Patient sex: F
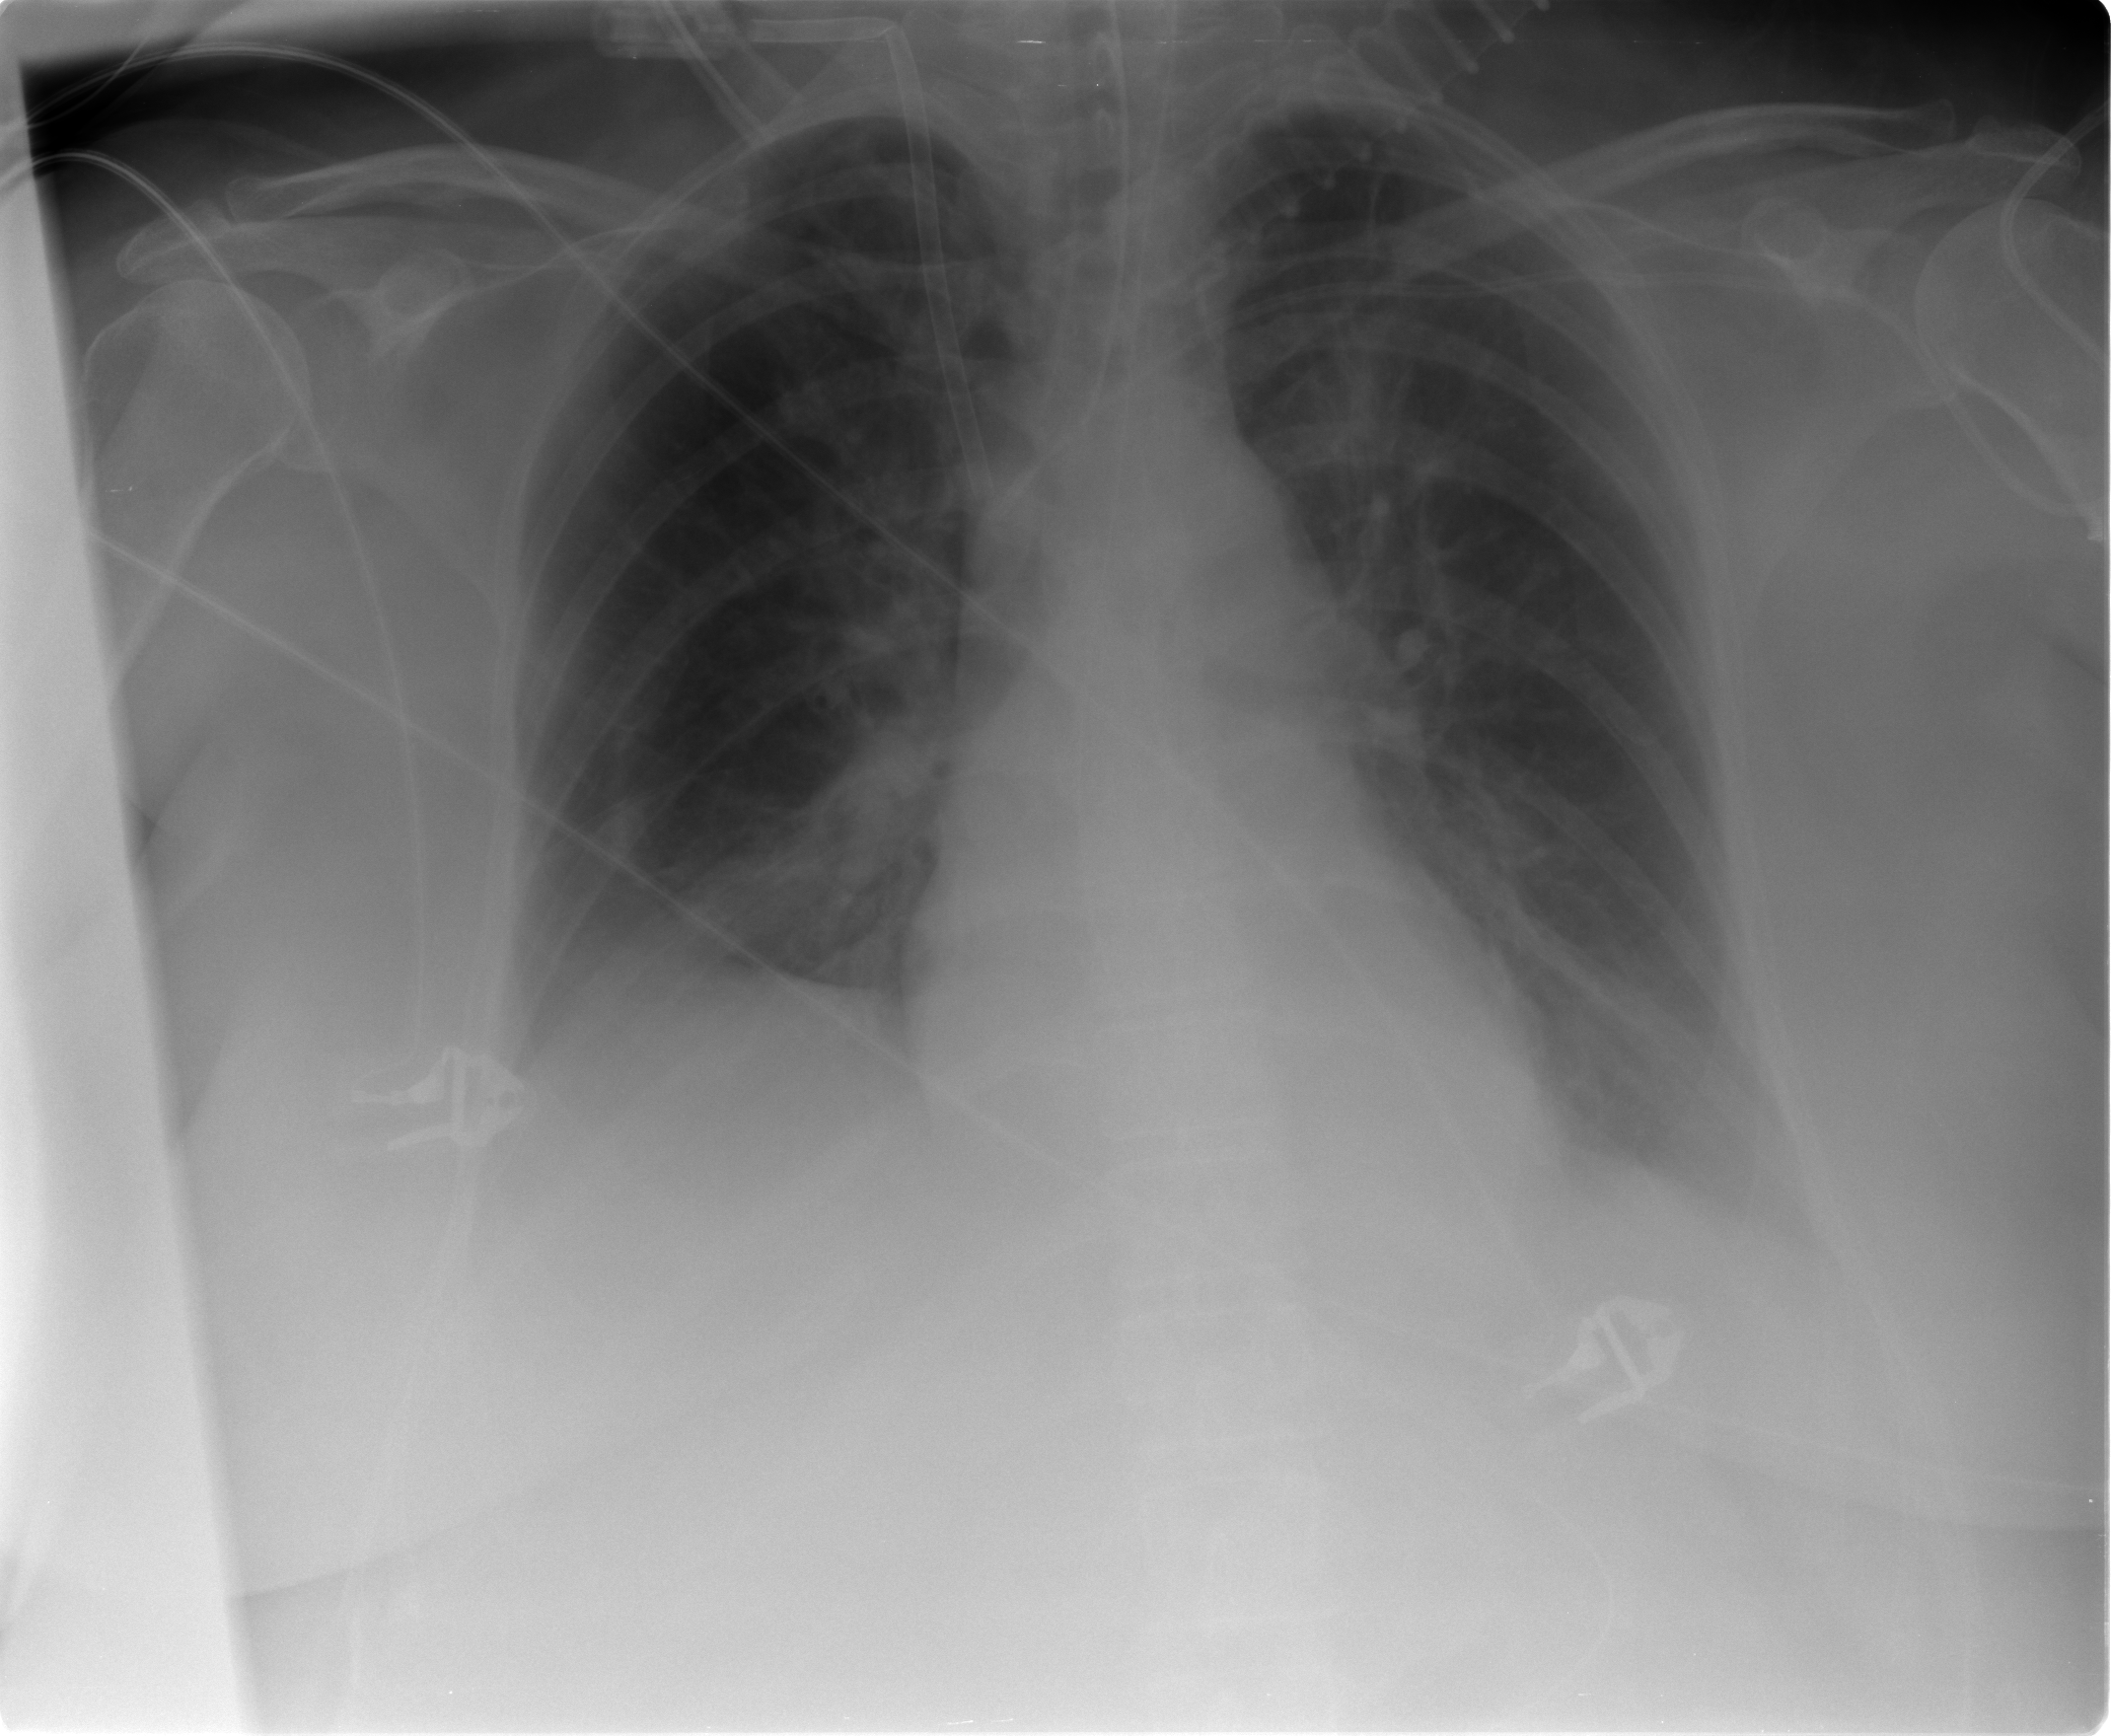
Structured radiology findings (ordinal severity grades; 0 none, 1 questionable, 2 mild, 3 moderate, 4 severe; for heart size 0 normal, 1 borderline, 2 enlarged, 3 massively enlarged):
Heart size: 0
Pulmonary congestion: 3
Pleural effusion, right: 2
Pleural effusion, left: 2
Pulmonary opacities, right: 2
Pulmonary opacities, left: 0
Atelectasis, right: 2
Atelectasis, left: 2